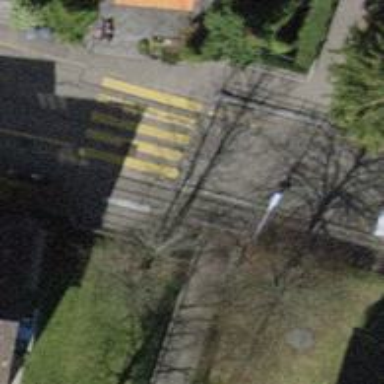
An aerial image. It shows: Paved footway with crossing.